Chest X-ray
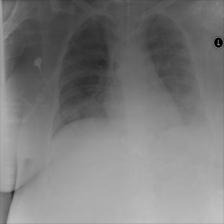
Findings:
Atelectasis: negative
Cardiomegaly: negative
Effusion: negative
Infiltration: positive
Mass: negative
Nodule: negative
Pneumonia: negative
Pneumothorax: negative
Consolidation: negative
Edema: negative
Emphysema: negative
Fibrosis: negative
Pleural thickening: negative
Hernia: negative